Радиус электрически заряженной проводящей сферы (см. рис) изменяется периодически с заданной амплитудой. Заряды на ее поверхности можно рассматривать как множество излучающих диполей.
Какова диаграмма направленности излучения сферы?
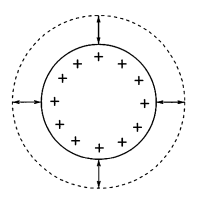
Ответ: Сфера не излучает. Вокруг сферы статическое кулоновское поле.
Темы:
T, Теорема Гаусса, Электромагнетизм, Магнитостатика, Магнитное поле, 200 задач